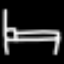
Label: bed